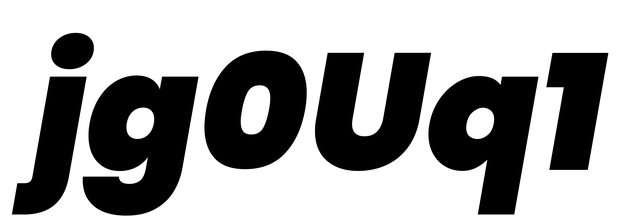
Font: Poppins-BlackItalic